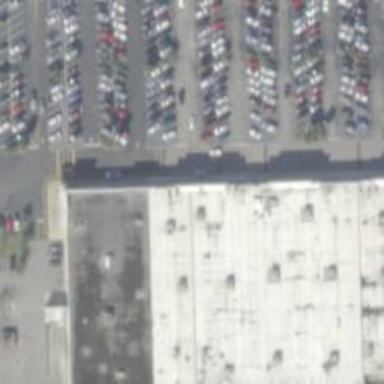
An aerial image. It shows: Retail building.